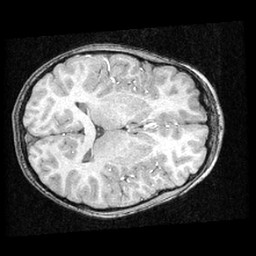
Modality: T1w
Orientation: axial
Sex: male
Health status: ill
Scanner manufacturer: ge
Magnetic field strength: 1.5 T
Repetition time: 21 s
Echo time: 0.008 s